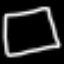
Label: square